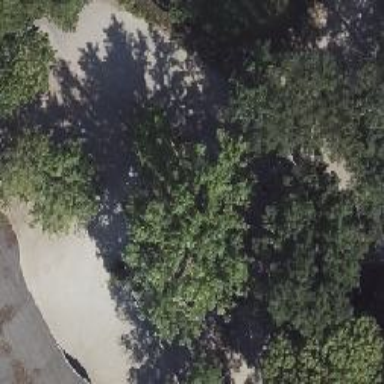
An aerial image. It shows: Broadleaved tree in park.